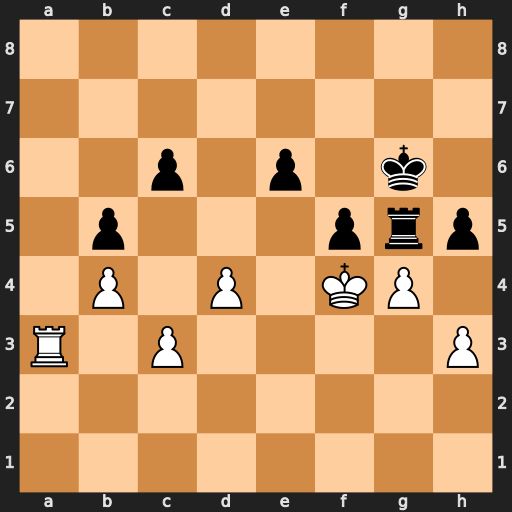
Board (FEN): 8/8/2p1p1k1/1p3prp/1P1P1KP1/R1P4P/8/8
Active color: w
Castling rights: -
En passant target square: -
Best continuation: Ra8 Kh6 Rh8+